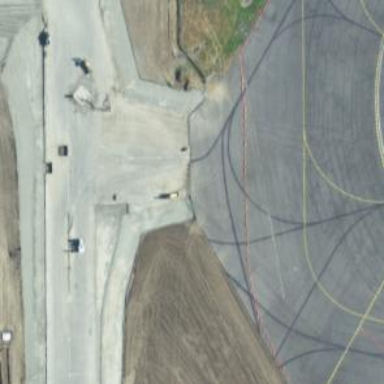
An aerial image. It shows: View of taxiway at the airport.